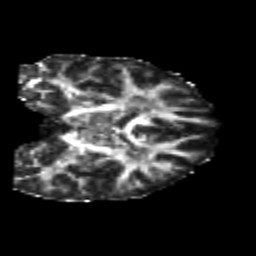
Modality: FA
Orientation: coronal
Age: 22
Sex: male
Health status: healthy
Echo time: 0.074 s